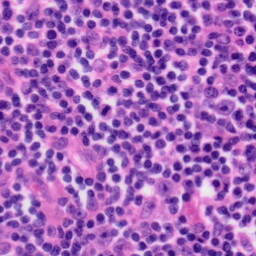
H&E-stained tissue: Tonsil